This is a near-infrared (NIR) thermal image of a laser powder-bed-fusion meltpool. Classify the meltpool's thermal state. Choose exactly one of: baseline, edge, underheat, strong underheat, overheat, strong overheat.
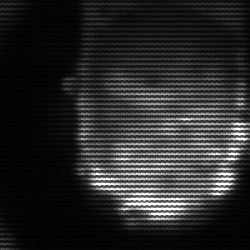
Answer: baseline